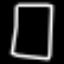
Label: square